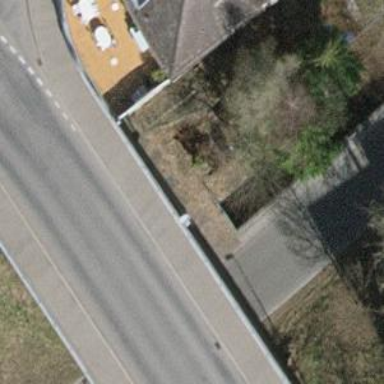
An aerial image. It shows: Concrete driveway.